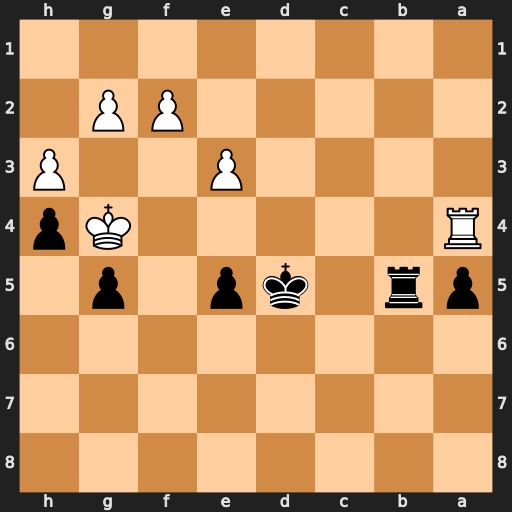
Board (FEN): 8/8/8/pr1kp1p1/R5Kp/4P2P/5PP1/8
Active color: b
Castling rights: -
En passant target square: -
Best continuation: Rb4+ e4+ Rxe4+ Rxe4 Kxe4